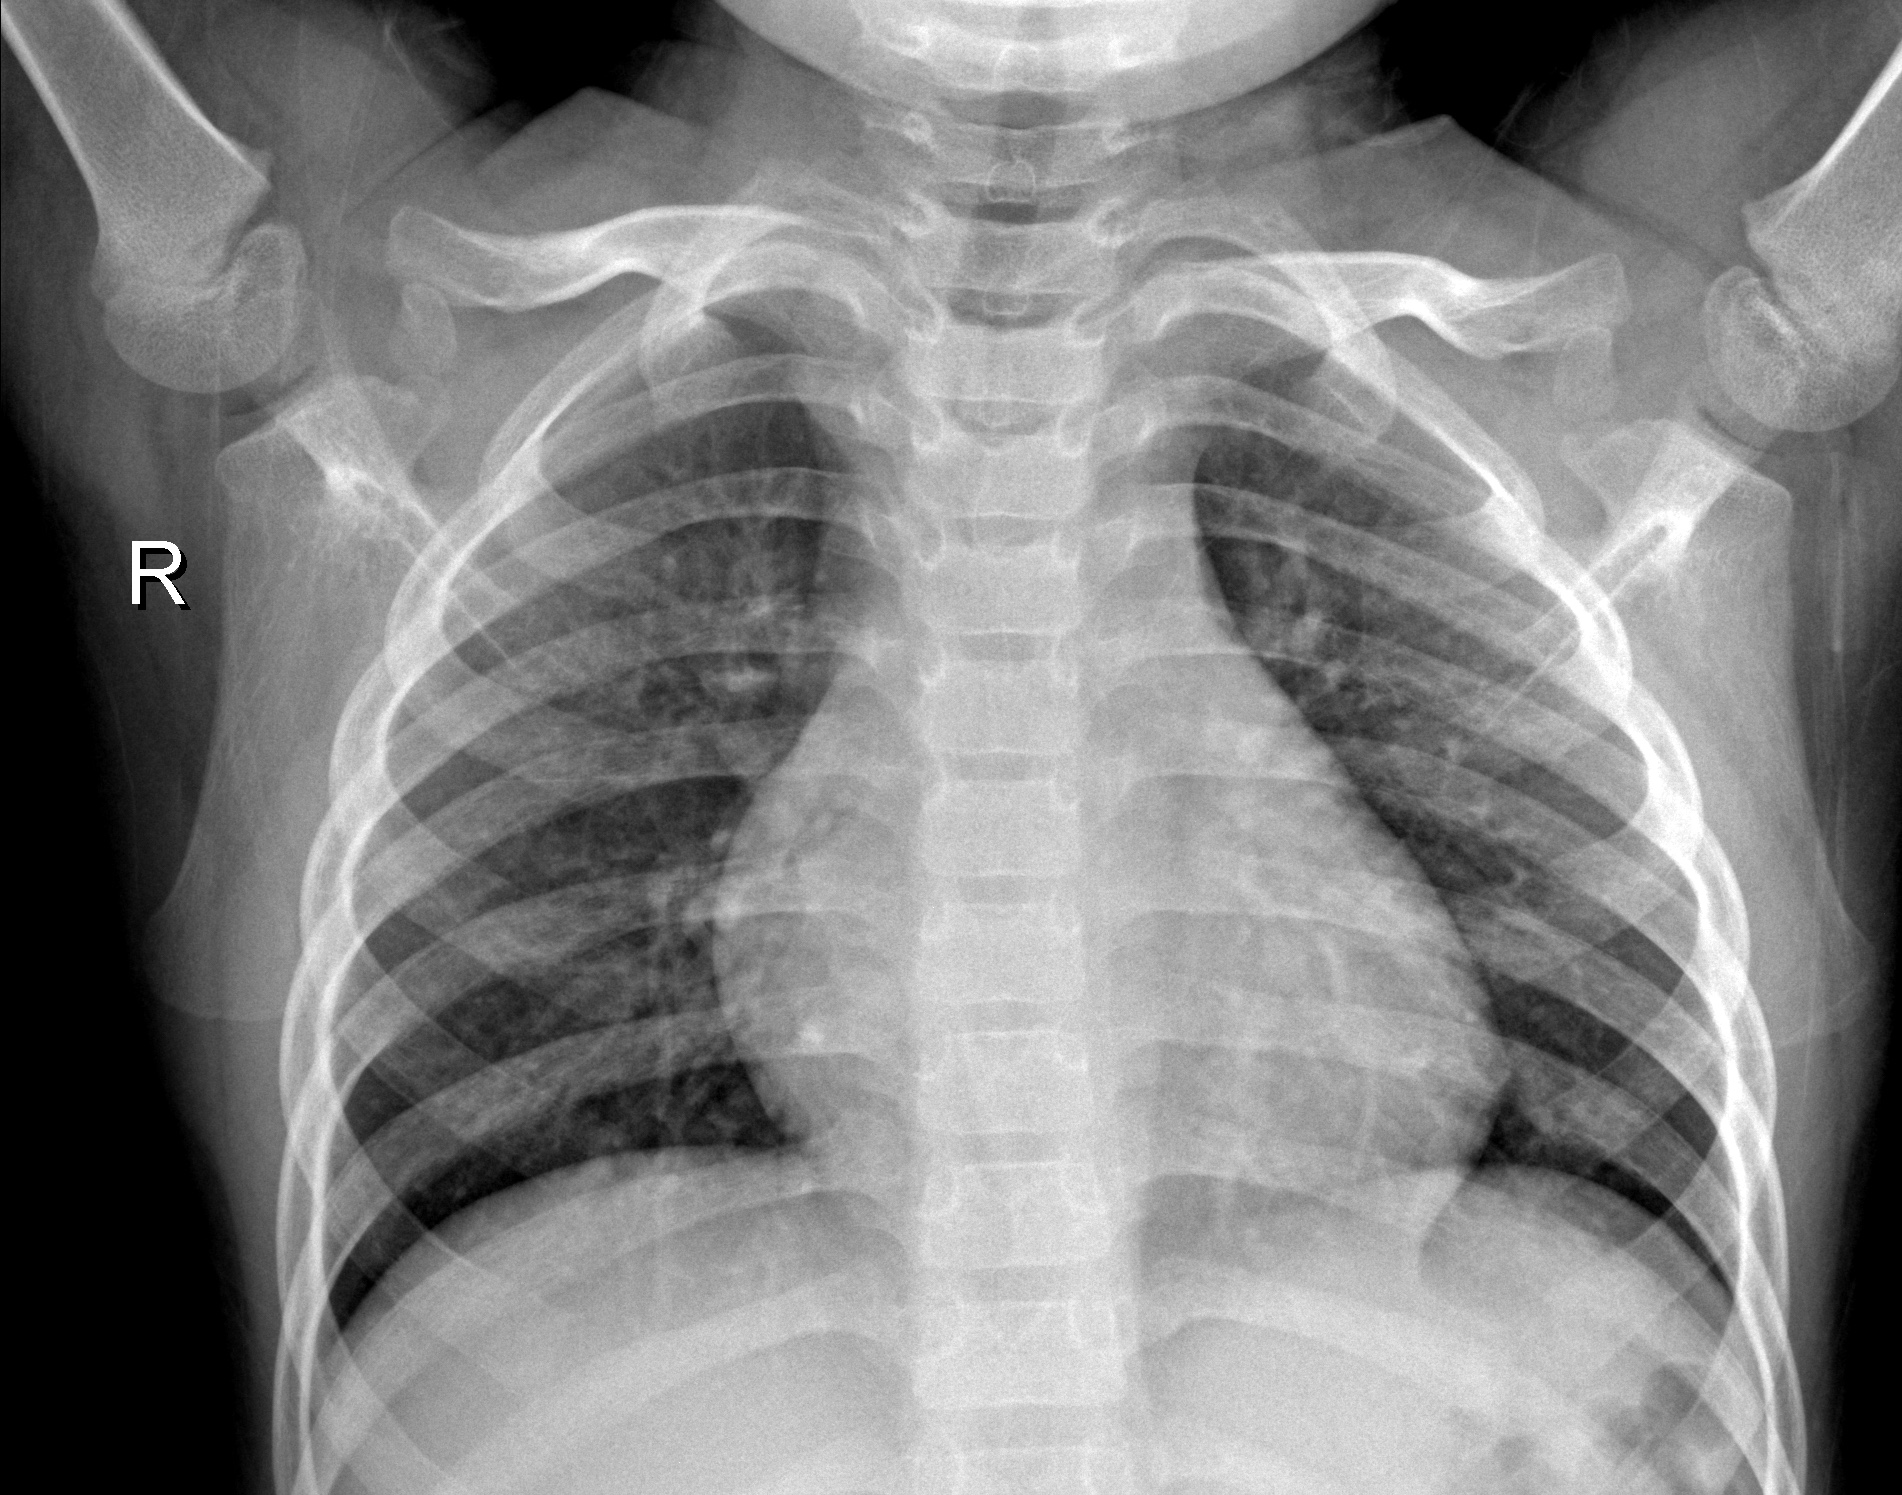
Diagnosis: NORMAL